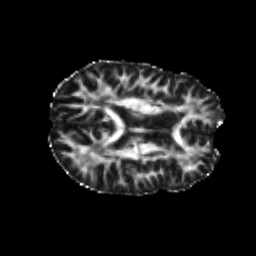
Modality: FA
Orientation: axial
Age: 23
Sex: male
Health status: healthy
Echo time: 0.074 s